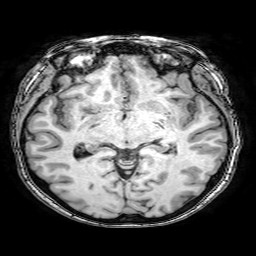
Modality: T1w
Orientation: coronal
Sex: female
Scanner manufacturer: philips
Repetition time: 0.008313 s
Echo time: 0.00381 s